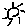
Label: sun